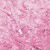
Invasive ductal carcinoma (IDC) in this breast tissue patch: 0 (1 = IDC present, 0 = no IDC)